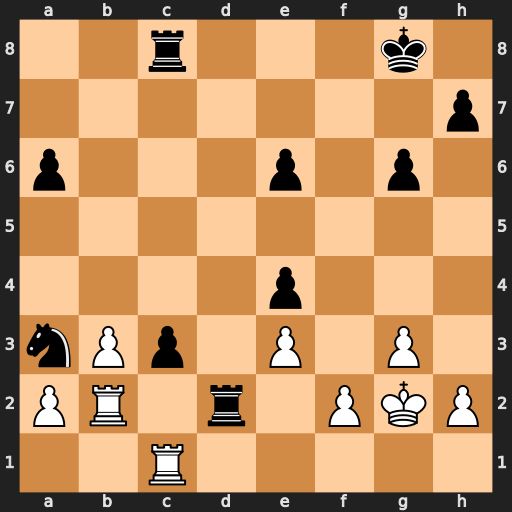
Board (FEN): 2r3k1/7p/p3p1p1/8/4p3/nPp1P1P1/PR1r1PKP/2R5
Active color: w
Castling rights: -
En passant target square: -
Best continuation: Rxd2 cxd2 Rxc8+ Kf7 Rd8